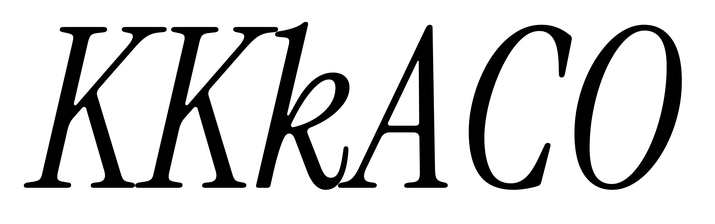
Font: InstrumentSerif-Italic